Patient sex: F
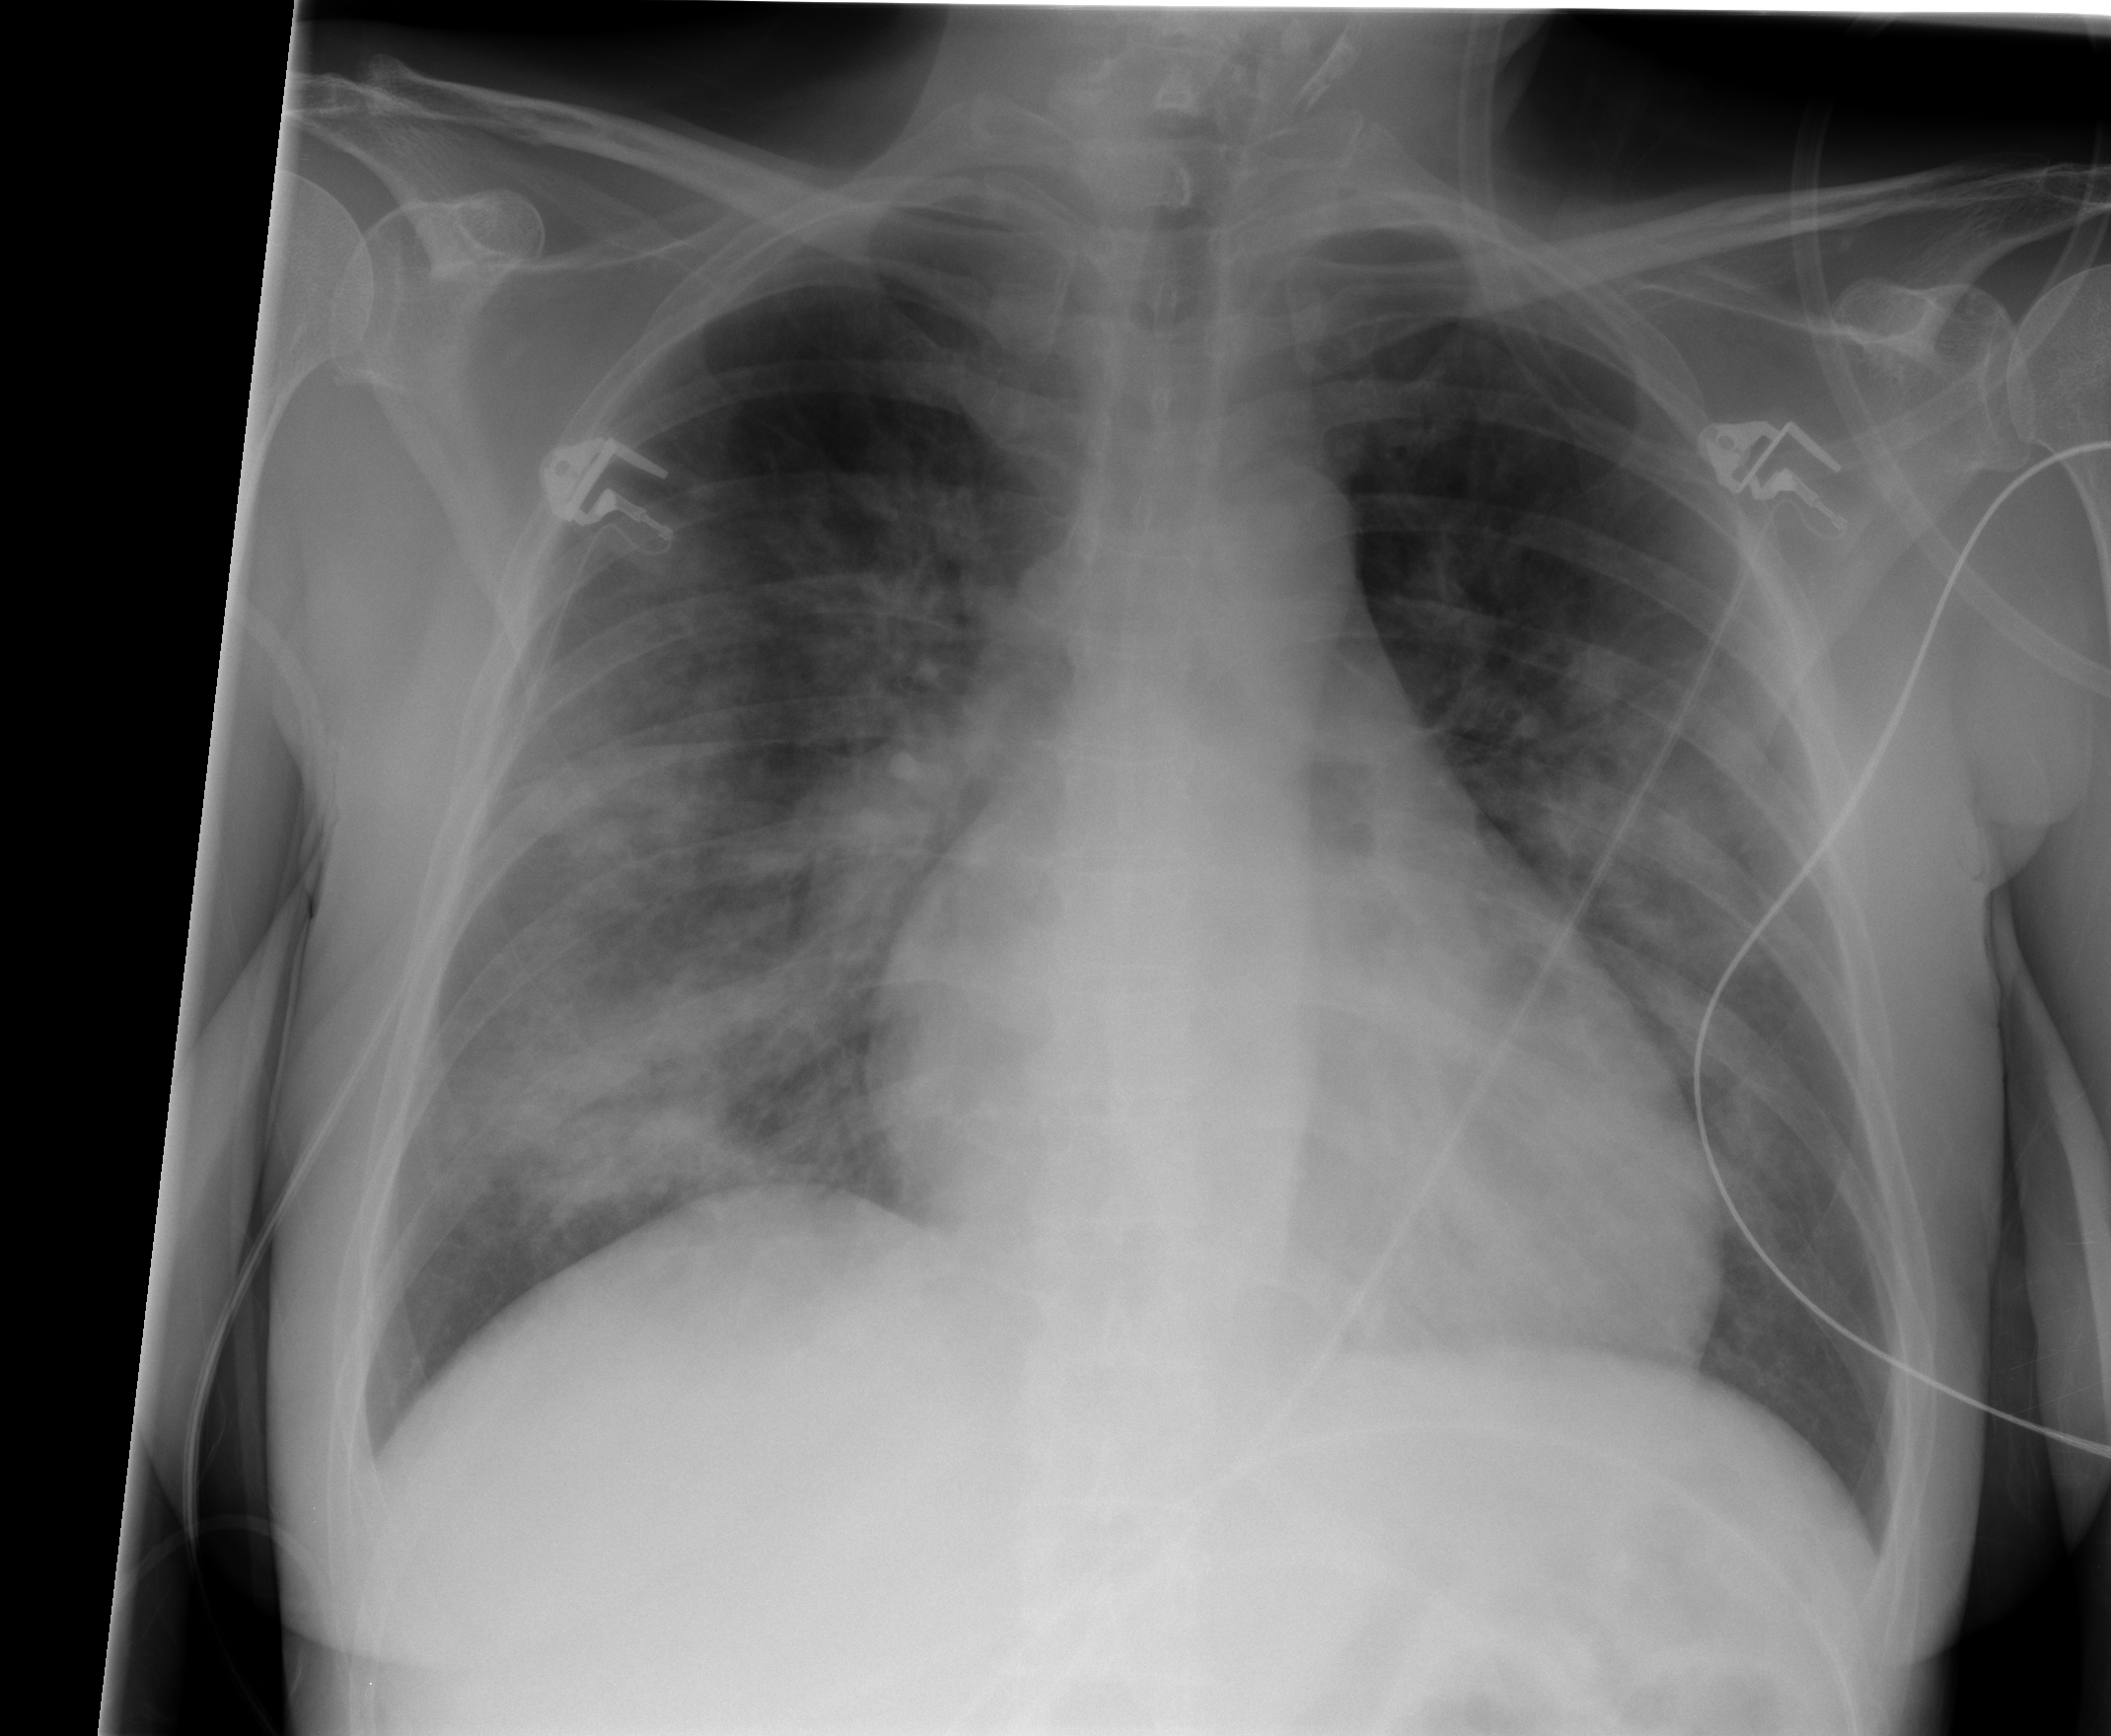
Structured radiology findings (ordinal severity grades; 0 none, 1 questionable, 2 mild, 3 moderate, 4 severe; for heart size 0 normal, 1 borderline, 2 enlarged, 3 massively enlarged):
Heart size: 2
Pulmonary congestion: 1
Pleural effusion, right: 0
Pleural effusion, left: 0
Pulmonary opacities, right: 4
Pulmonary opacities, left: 3
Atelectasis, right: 0
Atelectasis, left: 0